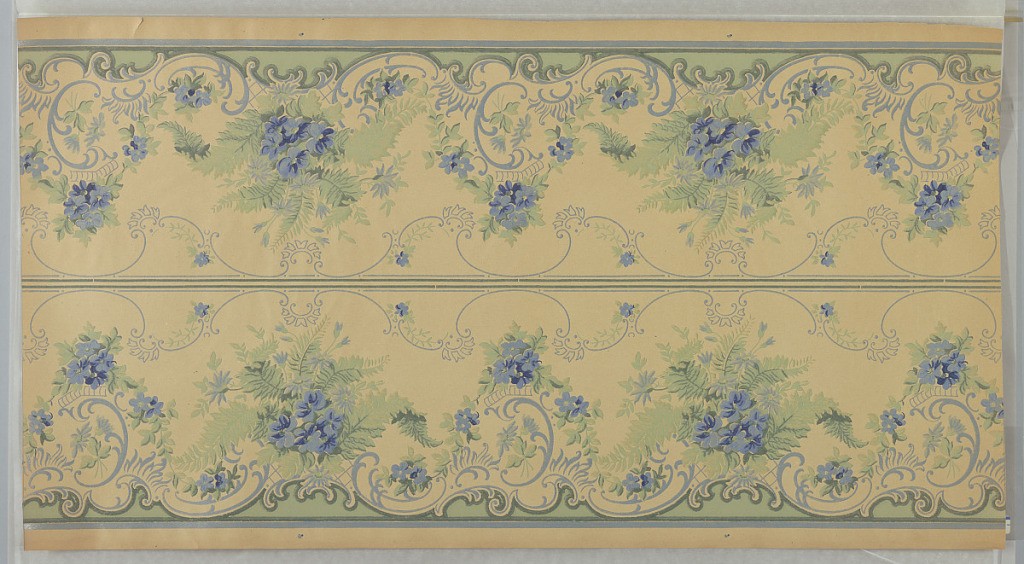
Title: Border
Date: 1905–1915
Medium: Machine-printed paper, ungrounded
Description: On tan ground, two registers containing bright blue flowers with green leaves outlined in black scrolls and lavender scrolls throughout.